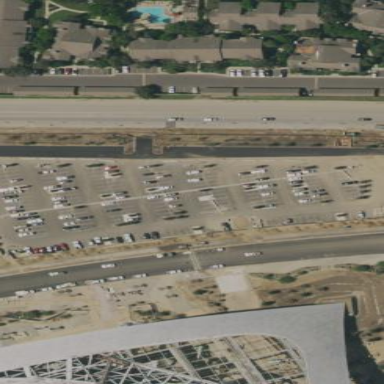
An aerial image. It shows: Parking area with brown surface.